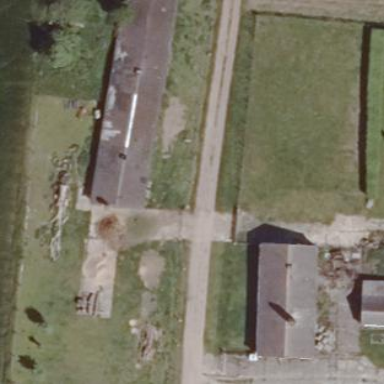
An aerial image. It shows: Farmyard area.